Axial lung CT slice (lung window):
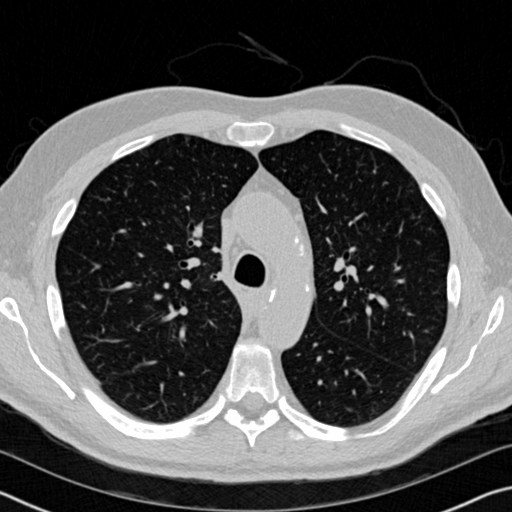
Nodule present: no